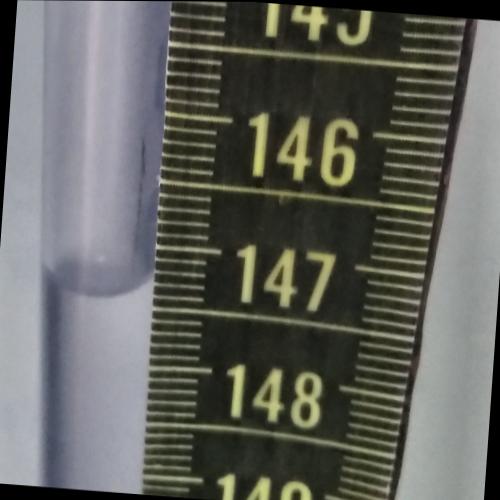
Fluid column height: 147.4 cm